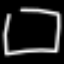
Label: square